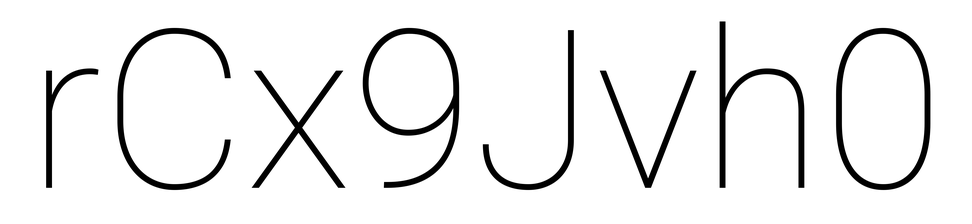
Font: Roboto_Thin